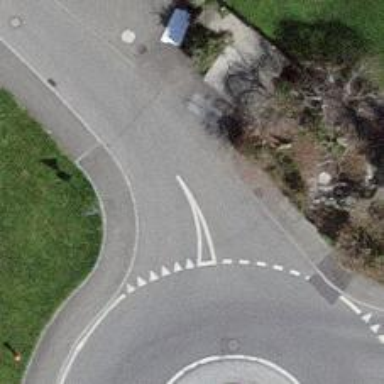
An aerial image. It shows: Unclassified road with asphalt surface. It is bicycle road.